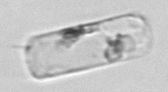
Label: Guinardia_delicatula